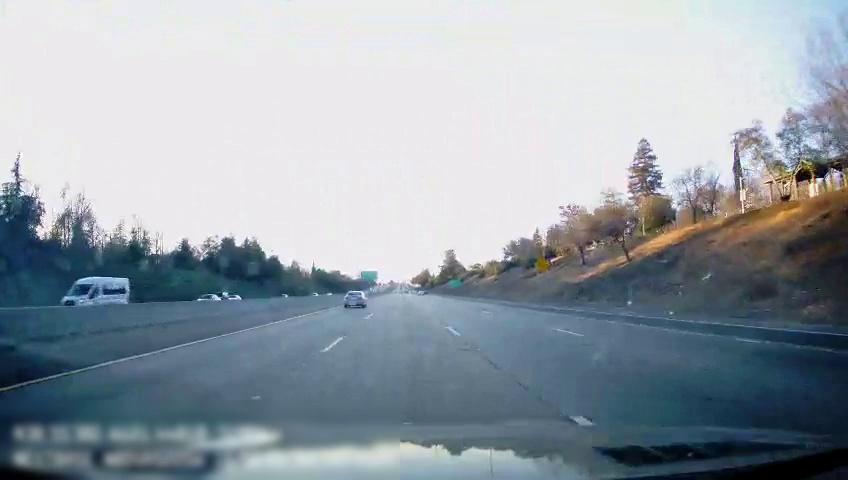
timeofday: Day
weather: Sunny
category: Drivable Space
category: Vehicles | Van
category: Vehicles | Car
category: Vehicles | Car
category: Vehicles | Car
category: Lanes | Alternate Lane
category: Lanes | Current Lane
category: Lanes | Current Lane
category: Lanes | Alternate Lane
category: Traffic | Signs
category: Traffic | Signs
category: Traffic | Signs